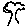
Label: tree